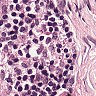
Metastatic tissue present: no